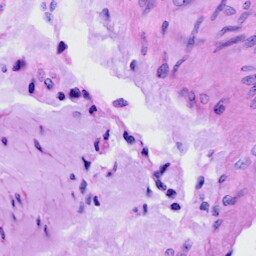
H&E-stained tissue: Cervix